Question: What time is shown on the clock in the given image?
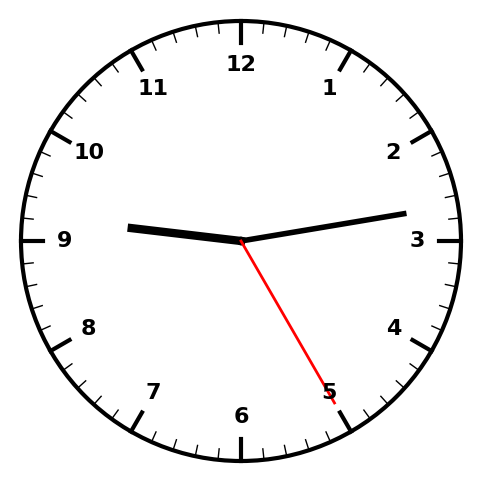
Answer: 09:13:25